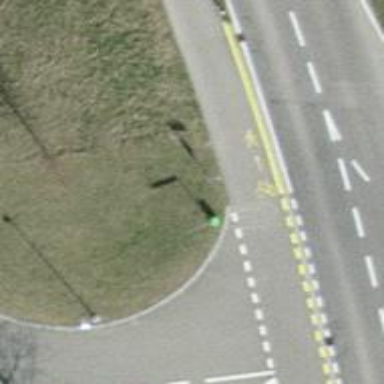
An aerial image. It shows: Bus stop with platform for public transport.